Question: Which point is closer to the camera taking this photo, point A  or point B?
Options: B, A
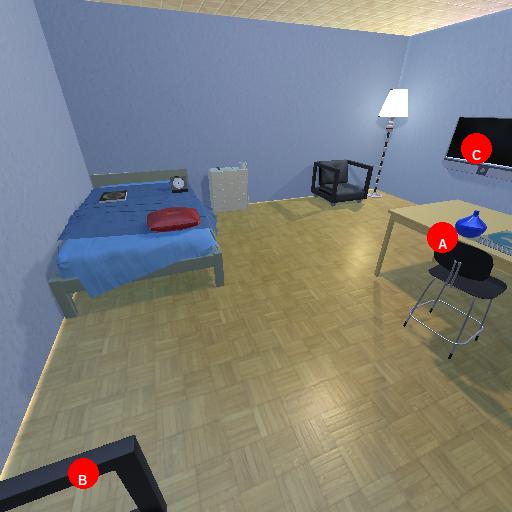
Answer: B